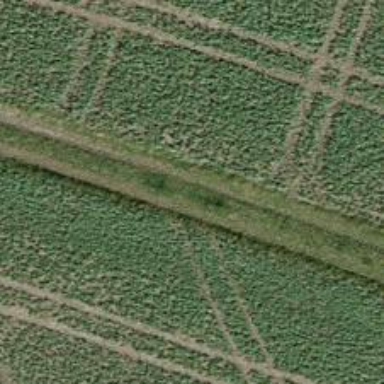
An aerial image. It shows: Grass track with grade5 track type.